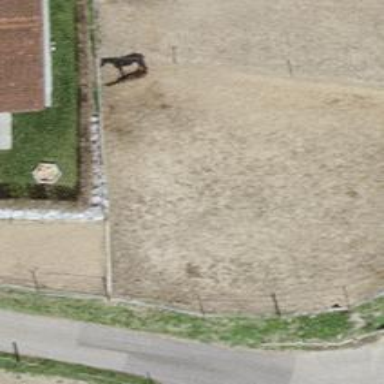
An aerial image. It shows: Fence is in the image.